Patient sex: F
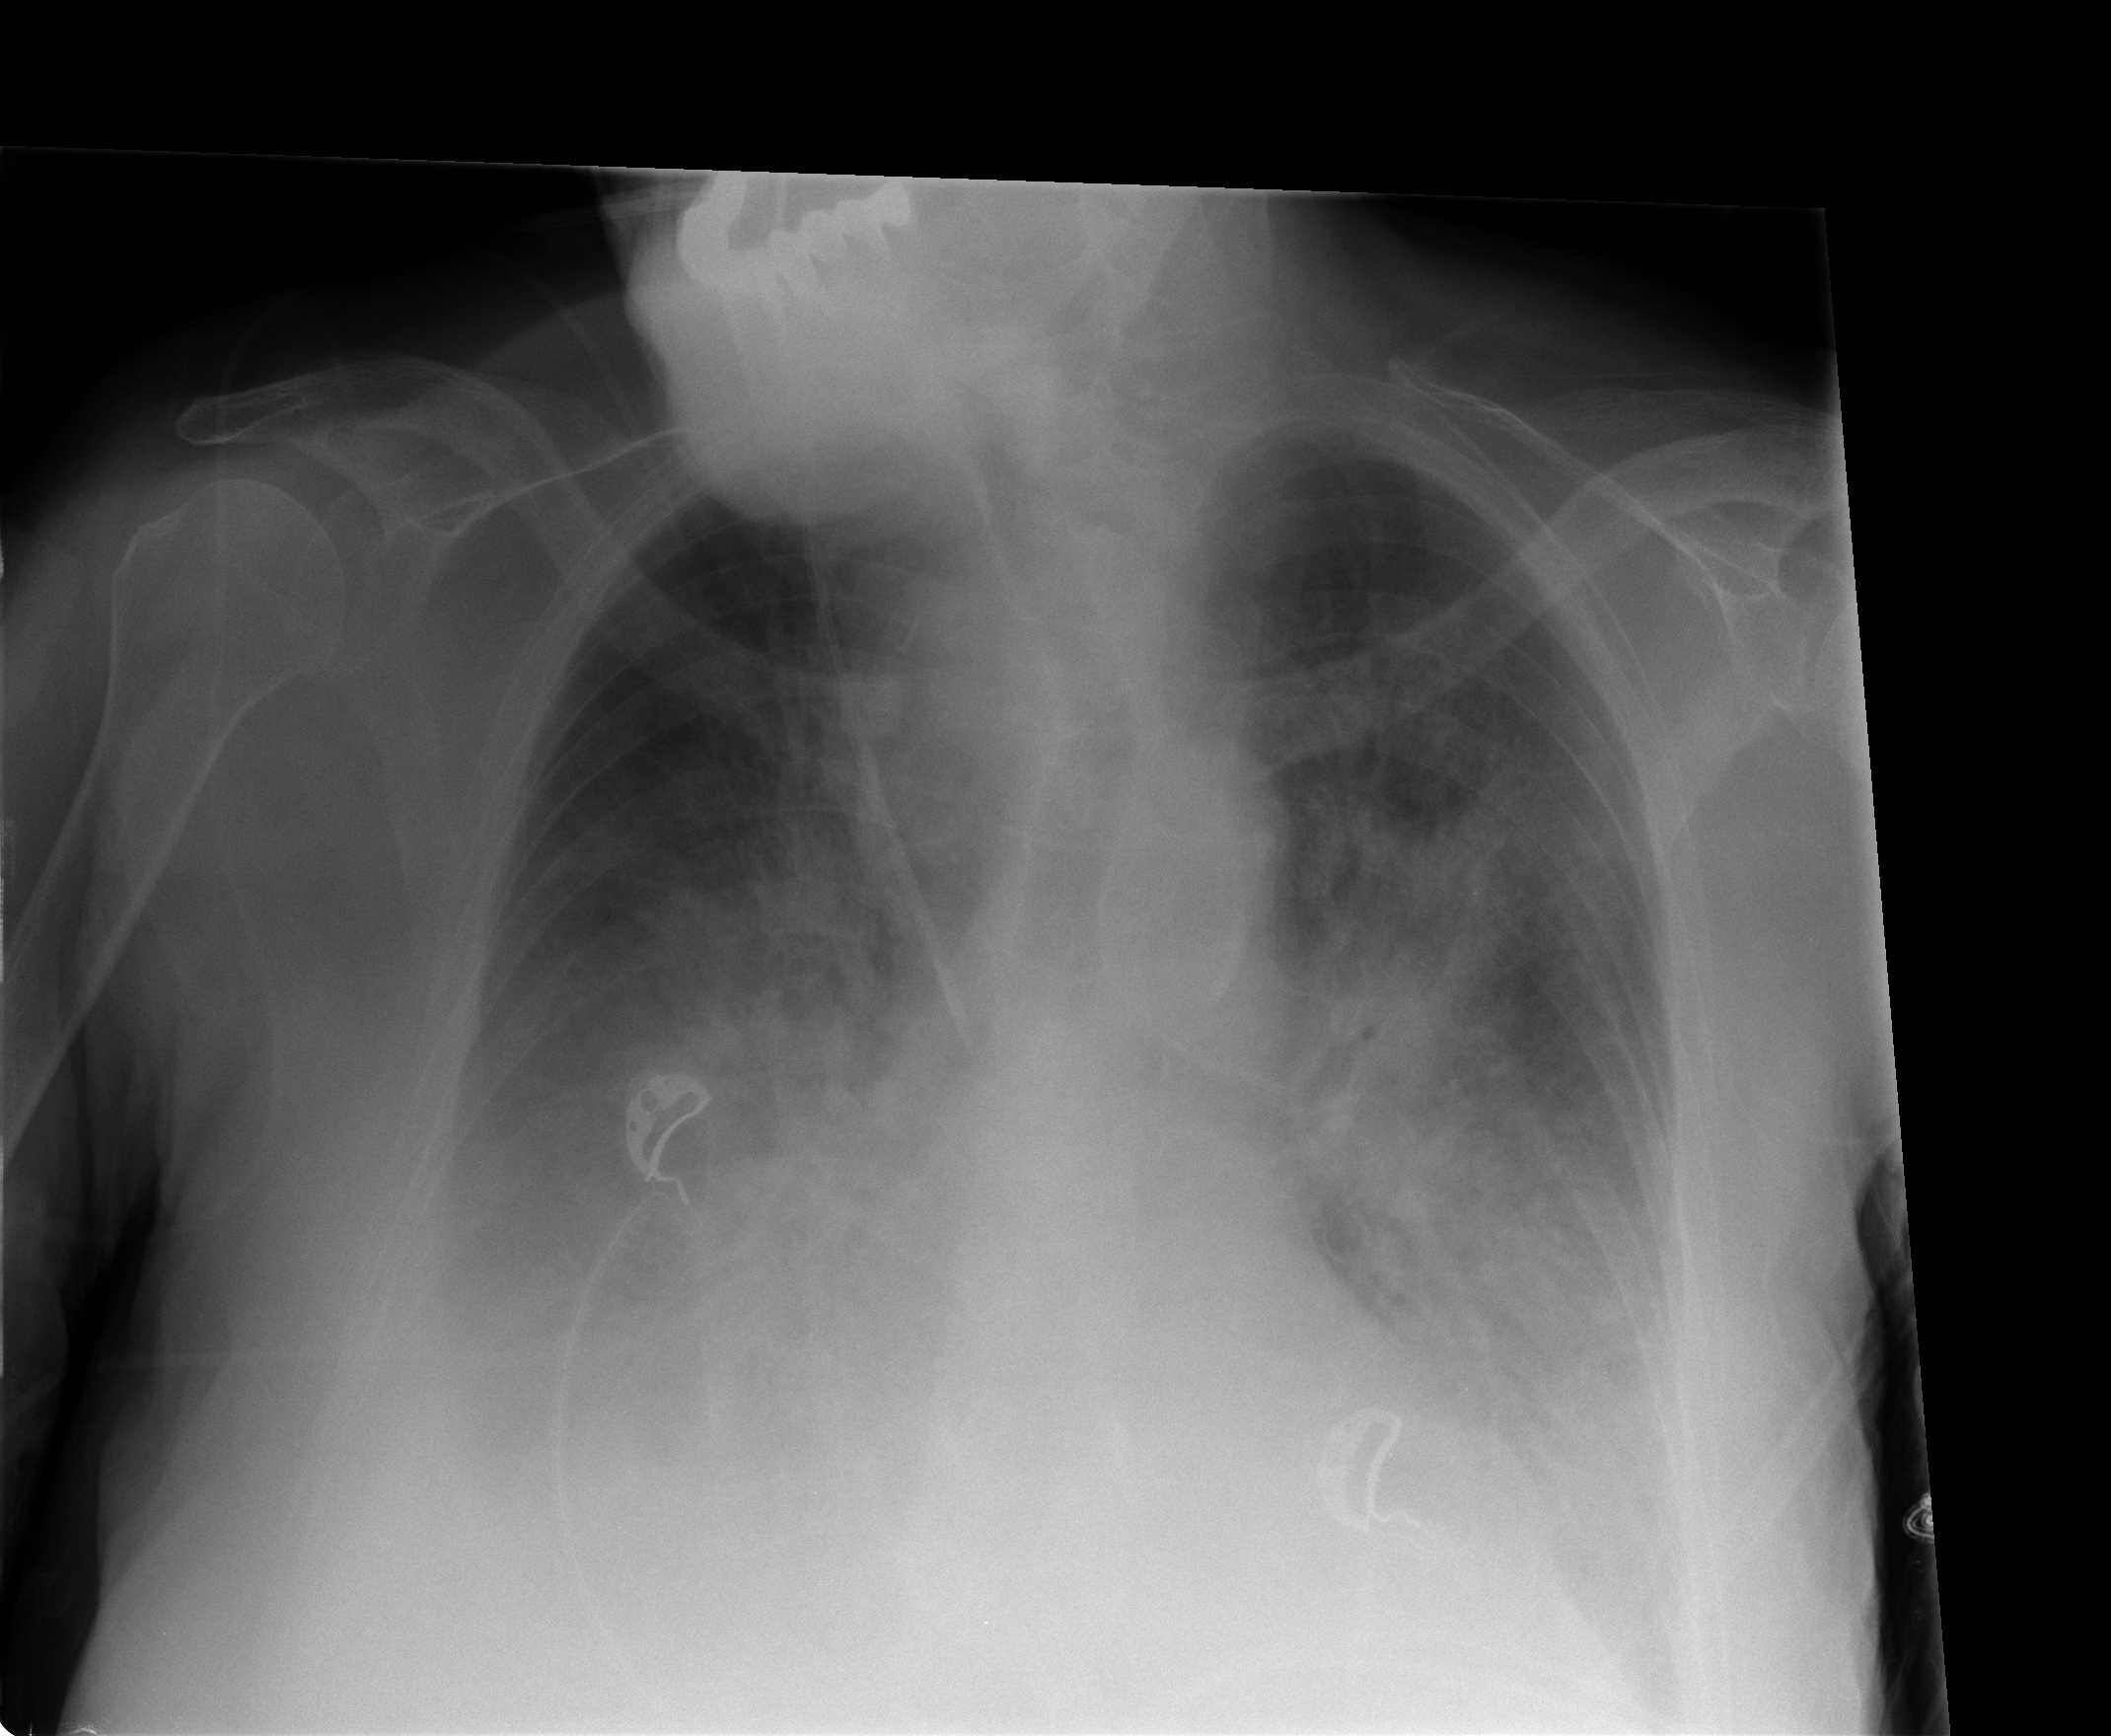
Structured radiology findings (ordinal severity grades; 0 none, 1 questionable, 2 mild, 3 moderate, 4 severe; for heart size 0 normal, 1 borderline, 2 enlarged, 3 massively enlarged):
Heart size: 0
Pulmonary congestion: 3
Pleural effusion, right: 3
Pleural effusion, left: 2
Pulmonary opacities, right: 3
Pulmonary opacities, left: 3
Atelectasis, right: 3
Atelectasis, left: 3